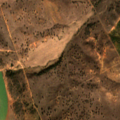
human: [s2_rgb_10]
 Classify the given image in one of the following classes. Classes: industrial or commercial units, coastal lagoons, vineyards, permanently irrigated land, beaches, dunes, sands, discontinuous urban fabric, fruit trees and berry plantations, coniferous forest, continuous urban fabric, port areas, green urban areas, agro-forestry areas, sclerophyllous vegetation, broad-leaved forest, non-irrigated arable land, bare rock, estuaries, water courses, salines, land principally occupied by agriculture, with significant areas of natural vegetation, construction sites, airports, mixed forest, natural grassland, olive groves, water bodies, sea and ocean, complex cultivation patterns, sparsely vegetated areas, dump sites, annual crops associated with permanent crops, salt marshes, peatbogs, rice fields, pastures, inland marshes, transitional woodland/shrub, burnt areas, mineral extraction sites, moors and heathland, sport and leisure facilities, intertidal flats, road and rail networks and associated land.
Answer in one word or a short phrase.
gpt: agro-forestry areas, transitional woodland/shrub, water bodies